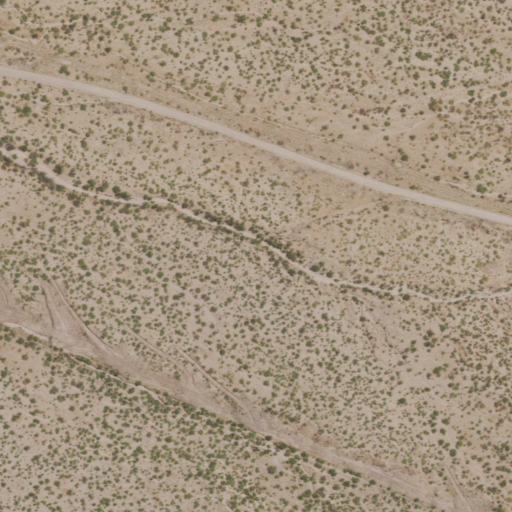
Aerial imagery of valley in New Mexico named Wood Canyon containing only shrub